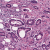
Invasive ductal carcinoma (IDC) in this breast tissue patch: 1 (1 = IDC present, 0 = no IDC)